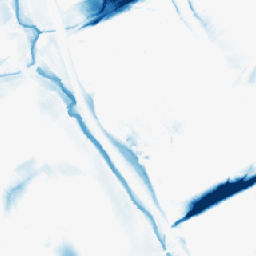
Category: morphological
Decomposition family: morphological_diamond
Decomposition parameters: operation: closing
radius: 20
Upsampling method: nearest
Upsampling parameters: scale: 8
Upsampling scale: 8